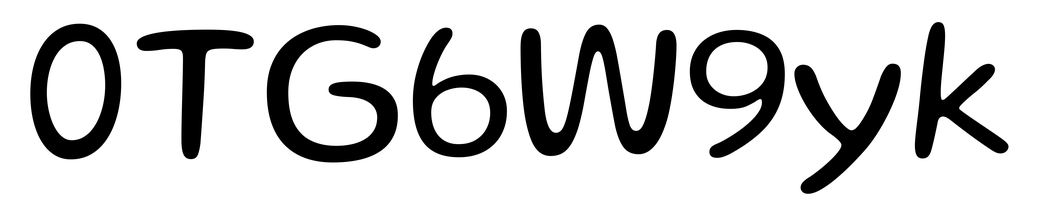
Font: Gluten_Light